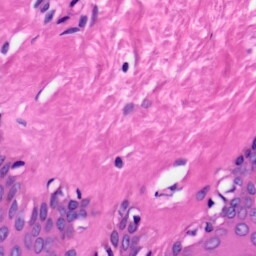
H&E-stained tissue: Skin